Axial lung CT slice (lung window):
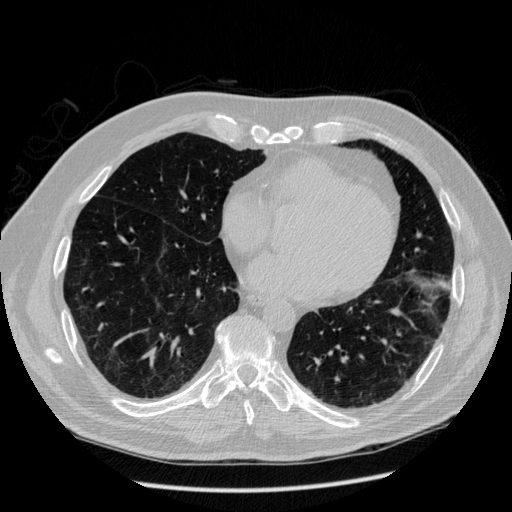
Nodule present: no